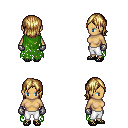
a pixel art fantasy rpg character, female body template, human, tanned skin, green tattered cape, white pants, blonde long bangs hairstyle, metal gloves, ghillies, four views (front, back, left, right), 2x2 character sprite sheet, small pixel art, hard edges, no anti-aliasing